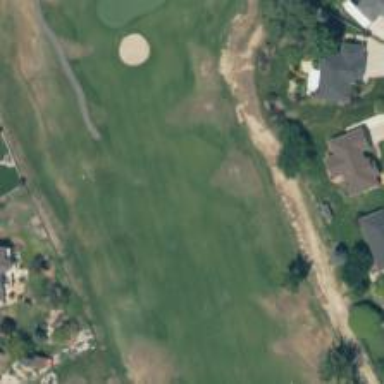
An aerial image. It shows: View of golf hole.